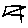
Label: zigzag